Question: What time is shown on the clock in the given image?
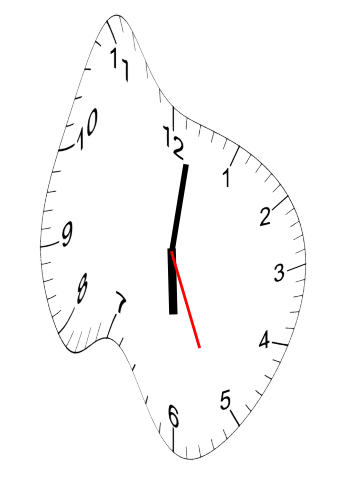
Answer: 06:01:26